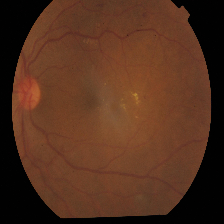
Diabetic retinopathy grade: Proliferative DR